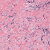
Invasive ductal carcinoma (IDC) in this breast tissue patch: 0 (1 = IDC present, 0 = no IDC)